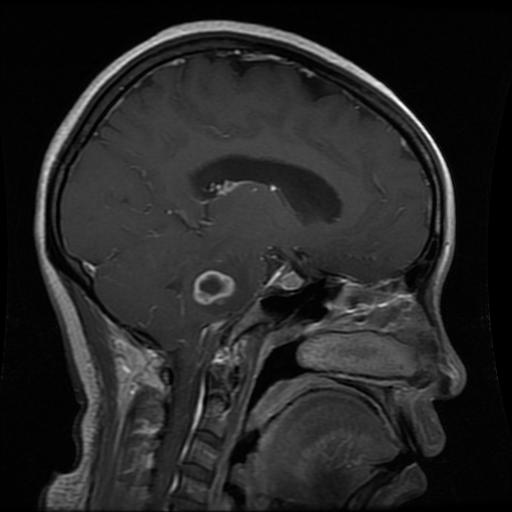
Label: glioma